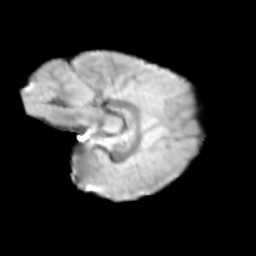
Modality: T2w
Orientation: sagittal
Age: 10
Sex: female
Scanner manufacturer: siemens
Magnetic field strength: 3 T
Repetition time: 3.8 s
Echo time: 0.07 s